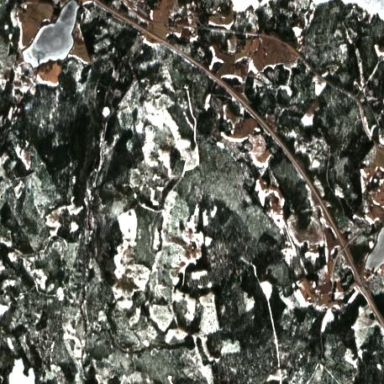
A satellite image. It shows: Forest.